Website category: book
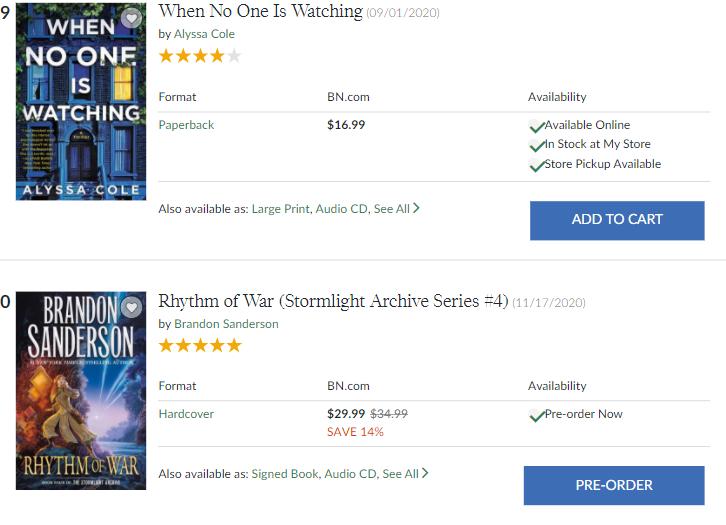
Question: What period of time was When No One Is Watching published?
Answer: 09/01/2020

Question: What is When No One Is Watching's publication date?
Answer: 09/01/2020

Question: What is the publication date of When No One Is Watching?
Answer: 09/01/2020

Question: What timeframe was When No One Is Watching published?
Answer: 09/01/2020

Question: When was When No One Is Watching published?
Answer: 09/01/2020

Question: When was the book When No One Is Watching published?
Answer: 09/01/2020

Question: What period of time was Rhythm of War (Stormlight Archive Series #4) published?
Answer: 11/17/2020

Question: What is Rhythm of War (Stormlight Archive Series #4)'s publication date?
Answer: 11/17/2020

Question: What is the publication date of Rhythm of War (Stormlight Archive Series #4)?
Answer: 11/17/2020

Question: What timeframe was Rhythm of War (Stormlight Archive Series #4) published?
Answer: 11/17/2020

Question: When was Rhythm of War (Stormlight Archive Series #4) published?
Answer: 11/17/2020

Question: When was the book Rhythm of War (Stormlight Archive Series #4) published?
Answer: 11/17/2020

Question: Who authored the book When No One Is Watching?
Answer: Alyssa Cole

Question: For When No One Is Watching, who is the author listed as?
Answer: Alyssa Cole

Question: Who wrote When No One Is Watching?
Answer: Alyssa Cole

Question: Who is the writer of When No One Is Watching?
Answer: Alyssa Cole

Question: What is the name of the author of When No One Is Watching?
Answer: Alyssa Cole

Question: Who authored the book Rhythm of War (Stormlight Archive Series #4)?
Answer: Brandon Sanderson

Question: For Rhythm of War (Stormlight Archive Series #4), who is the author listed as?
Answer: Brandon Sanderson

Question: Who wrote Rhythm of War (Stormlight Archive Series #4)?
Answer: Brandon Sanderson

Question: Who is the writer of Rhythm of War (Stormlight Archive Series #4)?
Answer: Brandon Sanderson

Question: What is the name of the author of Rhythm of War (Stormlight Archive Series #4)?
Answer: Brandon Sanderson

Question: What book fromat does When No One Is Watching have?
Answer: Paperback

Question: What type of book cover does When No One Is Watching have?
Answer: Paperback

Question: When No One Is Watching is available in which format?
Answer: Paperback

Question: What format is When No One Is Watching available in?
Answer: Paperback

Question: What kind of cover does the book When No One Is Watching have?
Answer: Paperback

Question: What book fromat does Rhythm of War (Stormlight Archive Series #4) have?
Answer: Hardcover

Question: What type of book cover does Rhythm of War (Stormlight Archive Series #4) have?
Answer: Hardcover

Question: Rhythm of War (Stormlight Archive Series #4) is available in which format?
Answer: Hardcover

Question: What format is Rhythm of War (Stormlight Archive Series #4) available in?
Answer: Hardcover

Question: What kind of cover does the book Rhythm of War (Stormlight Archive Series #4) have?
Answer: Hardcover

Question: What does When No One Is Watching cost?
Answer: $16.99

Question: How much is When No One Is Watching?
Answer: $16.99

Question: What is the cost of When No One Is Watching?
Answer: $16.99

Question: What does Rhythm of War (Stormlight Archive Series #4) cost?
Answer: $29.99

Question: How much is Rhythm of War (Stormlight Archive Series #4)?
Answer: $29.99

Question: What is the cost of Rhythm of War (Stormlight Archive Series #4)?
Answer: $29.99

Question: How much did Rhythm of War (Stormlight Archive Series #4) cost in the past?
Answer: $34.99

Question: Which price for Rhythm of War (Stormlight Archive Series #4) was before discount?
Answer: $34.99

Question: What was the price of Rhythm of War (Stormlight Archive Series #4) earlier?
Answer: $34.99

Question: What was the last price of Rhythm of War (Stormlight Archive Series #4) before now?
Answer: $34.99

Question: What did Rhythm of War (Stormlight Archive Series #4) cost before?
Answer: $34.99

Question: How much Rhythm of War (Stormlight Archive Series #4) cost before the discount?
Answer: $34.99

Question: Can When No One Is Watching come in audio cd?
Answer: yes

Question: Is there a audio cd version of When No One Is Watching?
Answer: yes

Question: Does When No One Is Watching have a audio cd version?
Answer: yes

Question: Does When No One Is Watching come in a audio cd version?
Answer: yes

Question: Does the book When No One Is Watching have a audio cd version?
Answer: yes

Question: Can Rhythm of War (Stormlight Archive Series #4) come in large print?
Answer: no

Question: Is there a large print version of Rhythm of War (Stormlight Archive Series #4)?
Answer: no

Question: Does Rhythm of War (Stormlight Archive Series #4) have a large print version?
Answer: no

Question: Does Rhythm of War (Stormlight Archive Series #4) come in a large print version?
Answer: no

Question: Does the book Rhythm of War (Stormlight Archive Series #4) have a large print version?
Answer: no

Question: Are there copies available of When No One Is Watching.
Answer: yes

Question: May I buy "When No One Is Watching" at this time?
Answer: yes

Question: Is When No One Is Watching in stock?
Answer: yes

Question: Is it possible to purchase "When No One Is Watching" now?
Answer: yes

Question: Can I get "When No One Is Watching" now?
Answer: yes

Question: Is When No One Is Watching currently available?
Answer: yes

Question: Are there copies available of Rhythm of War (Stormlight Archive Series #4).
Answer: no

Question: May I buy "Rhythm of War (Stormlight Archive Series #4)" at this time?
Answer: no

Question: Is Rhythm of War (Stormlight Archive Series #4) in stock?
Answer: no

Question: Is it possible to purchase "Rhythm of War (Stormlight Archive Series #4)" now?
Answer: no